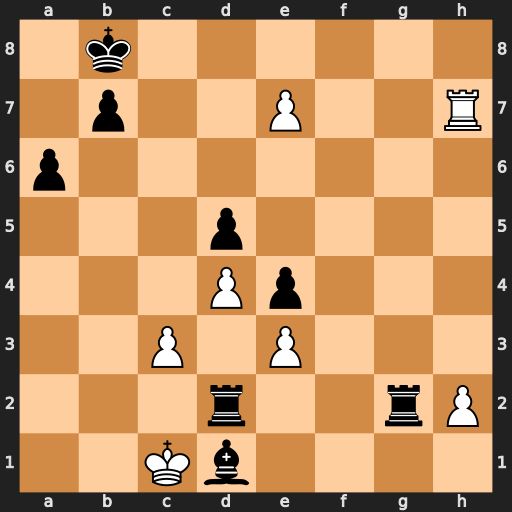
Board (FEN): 1k6/1p2P2R/p7/3p4/3Pp3/2P1P3/3r2rP/2Kb4
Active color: w
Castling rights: -
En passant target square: -
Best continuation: e8=Q+ Ka7 Qf8 Rc2+ Kxd1 Rb2 Qc5+